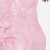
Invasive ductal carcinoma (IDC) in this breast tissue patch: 0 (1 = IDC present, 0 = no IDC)